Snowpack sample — Snodgrass Mountain, Crested Butte, Colorado (2/4/25, 12:06 PM MST)
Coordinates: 38.923, -106.968
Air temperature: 35 °F
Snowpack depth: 80 cm
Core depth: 60 cm
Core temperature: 32 °F
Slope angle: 14°, slope face: 78°
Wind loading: low
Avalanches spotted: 0
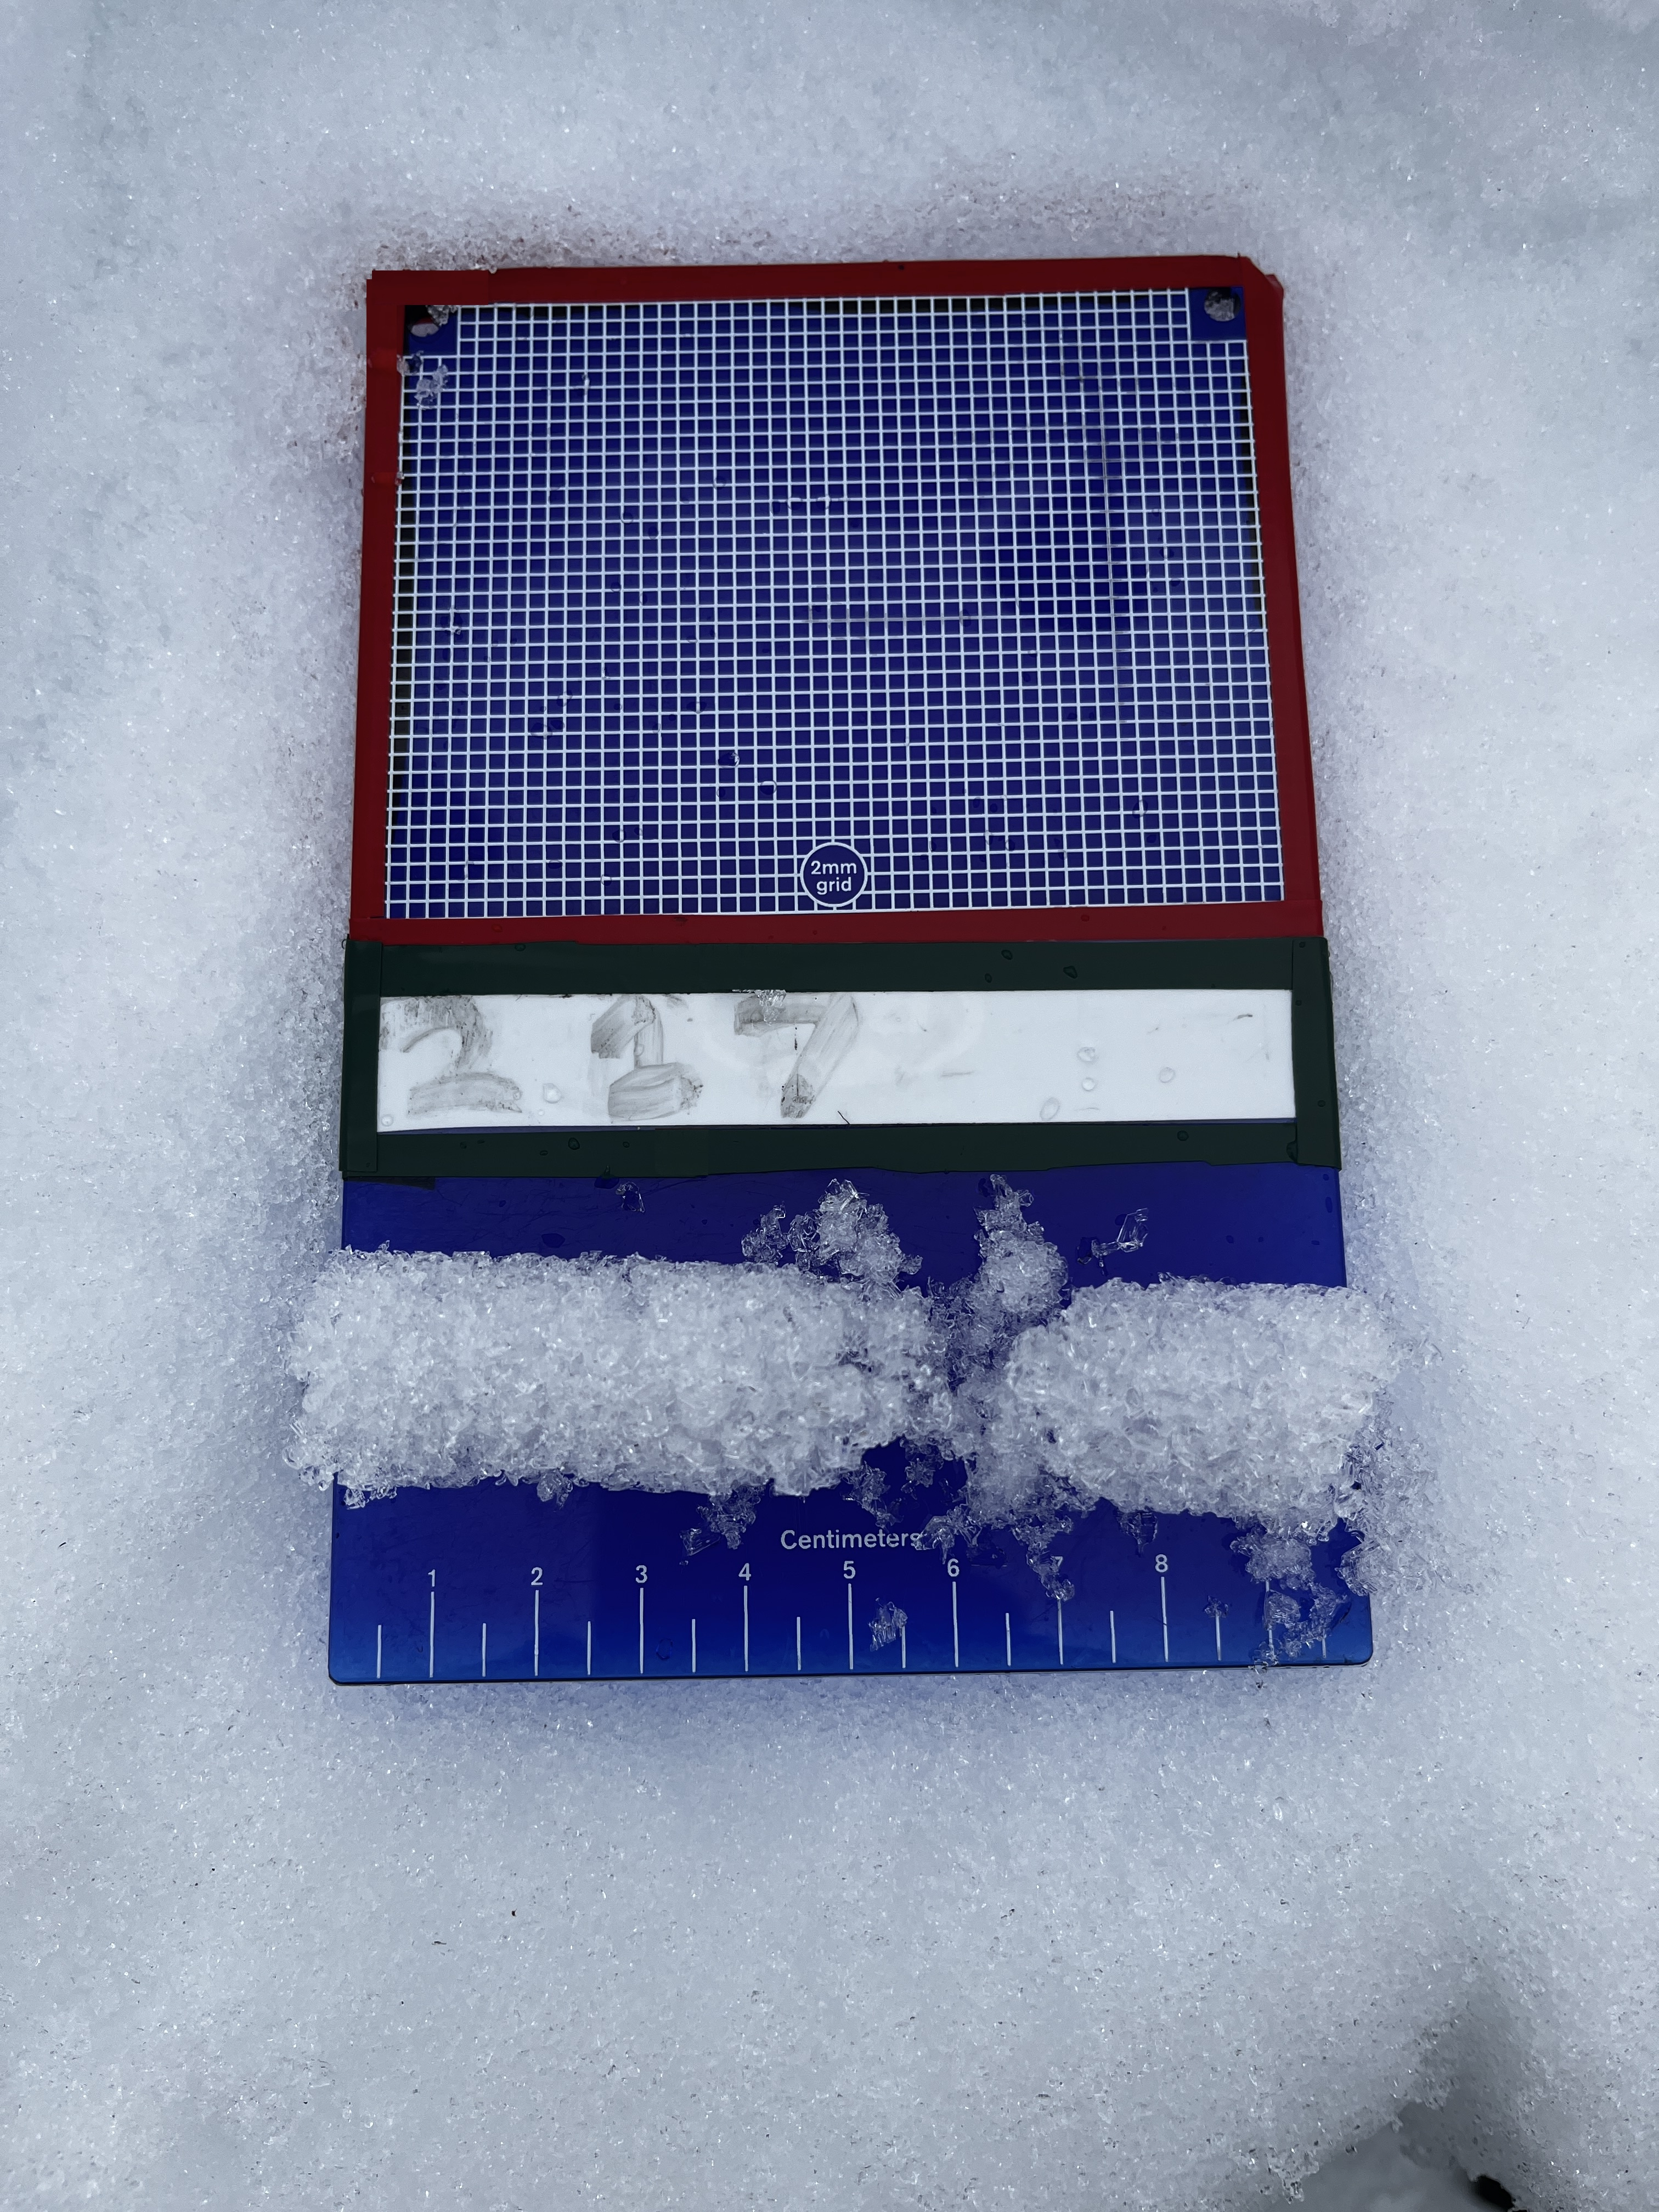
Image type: crystal_card
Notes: No avalanches nearby, unusually warm weather for the last month reported by residents, Collected 25 yards from treeline